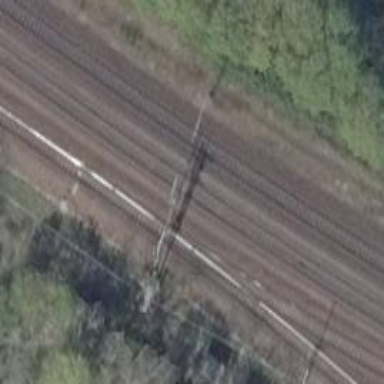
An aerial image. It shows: Railway track with contact lines for electrification.